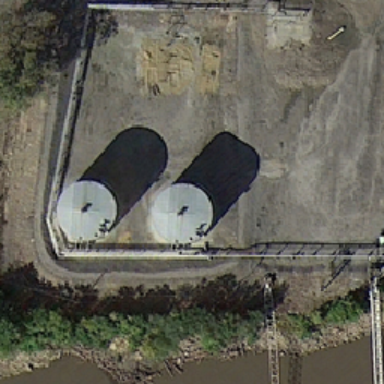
Two identical storage tanks are located in this open space and nothing else can be seen .